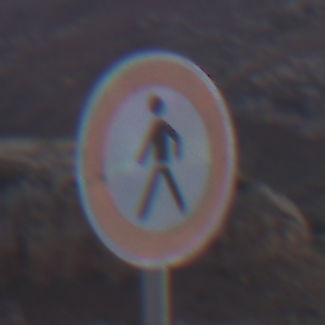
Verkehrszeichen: VerbotFussgaenger
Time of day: Dusk
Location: Outdoor (Nature)
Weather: Clear
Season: NotSpecified
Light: Natural